Question: When trying to submit my Application using Application Loader i am getting the following error:
'''
Expected token not found in attributes: ITunesSoftwareApplicationTestedOn40
'''

Where can i set this attribute?
Thanks
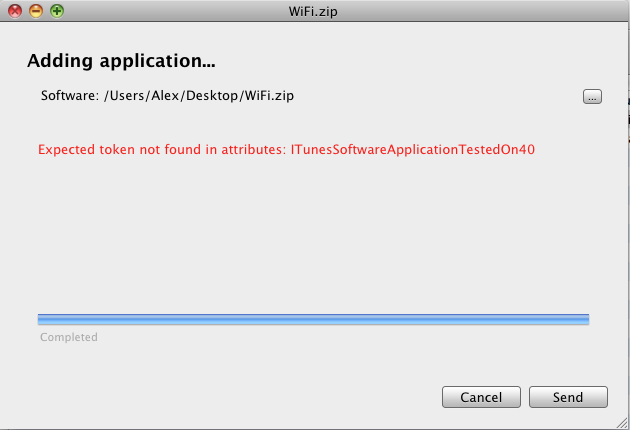
Answer: I just had the same error message. I restarted the Application Loader, the package is now uploading. :)
Regards.